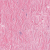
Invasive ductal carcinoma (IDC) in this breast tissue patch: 0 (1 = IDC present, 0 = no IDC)